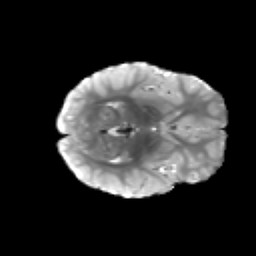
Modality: T2w
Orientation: axial
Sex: female
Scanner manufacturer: siemens
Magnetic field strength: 3 T
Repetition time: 5 s
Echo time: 0.071 s